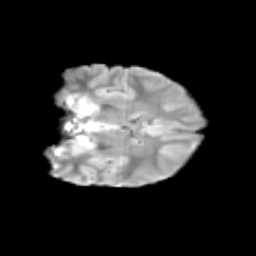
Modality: T2w
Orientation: coronal
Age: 11
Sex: female
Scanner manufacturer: siemens
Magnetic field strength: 3 T
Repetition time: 3.8 s
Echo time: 0.07 s